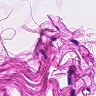
Metastatic tissue present: no